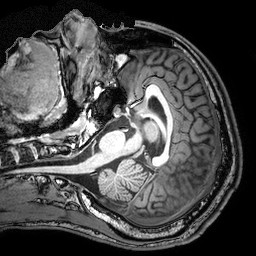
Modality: T1w
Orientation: coronal
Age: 22
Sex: male
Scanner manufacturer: philips
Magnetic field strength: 3 T
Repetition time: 8.194 s
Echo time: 3.752 s